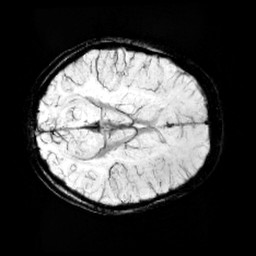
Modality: minIP
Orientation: axial
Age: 9
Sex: female
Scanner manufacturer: siemens
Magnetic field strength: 3 T
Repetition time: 0.027 s
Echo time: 0.02 s